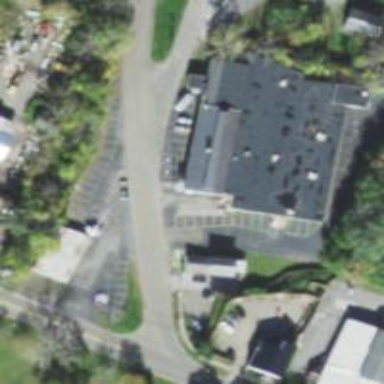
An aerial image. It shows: Building.